Question: I'm tracking articles views by Total, Today, Yesterday, Week, Month and Year, and I want to sort them accordingly
I have a view table tracking each value, with the ID being the article:

When a particular article gets a view, I increment a value to Total, Today, Week, Month, and Year. So far so good..
but when tomorrow morning comes, what's the best way to tally up?..
For example: I need to take Yesterday's Today column and copy to Yesterday column, and if the Week has changed I need to delete all rows in Week (also with month and year accordingly) -
I realize I can make another table that keeps track of which day/wk/mnth/yr it is and compare it with PHP, then making the changes with PHP, but is there a better way that perhaps I'm unaware of? MYSQL caching, cronjobs or something?..
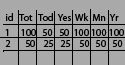
Answer: What happens if your site is down for a day? Who fixes the broken progression in your database? What if the update is missed on Sunday, Jan 31? All of your values will be off, and have fun fixing it.
You should only be storing the view counts in place, and manipulating that data to fit your needs.
The table structure you should have:
'''
TABLE Articles
ID INT PK
...
TABLE Viewcount
Date DATE PK
Article_ID INT PK
NumViews INT
'''
To update the viewcount:
'''
INSERT INTO Viewcount (Date, Article_ID, NumViews)
VALUES(TODAY(), 12345, 1)
ON DUPLICATE KEY UPDATE NumViews=NumViews+1
'''
And to get your counts:
'''
SELECT ar.ID,
today.numviews as 'today',
yesterday.numviews as 'yesterday',
thisweek.sum as 'week',
thismonth.sum as 'month',
thisyear.sum as 'year',
alltime.sum as 'alltime'
FROM Articles ar LEFT JOIN (
SELECT Article_id, NumViews
FROM Viewcount
WHERE Date = TODAY()
) 'today'
ON ar.ID = today.Article_ID
LEFT JOIN (
SELECT Article_id, NumViews
FROM Viewcount
WHERE Date = DATE_SUB(TODAY(), INTERVAL 1 DAY)
) 'yesterday'
ON ar.ID = yesterday.Article_ID
LEFT JOIN (
SELECT Article_id, SUM(NumViews) 'sum'
FROM Viewcount
WHERE YEAR(Date) = YEAR()
AND WEEK(Date) = WEEK()
GROUP BY Article_ID
) 'thisweek'
ON ar.ID = thisweek.Article_ID
LEFT JOIN (
SELECT Article_id, SUM(NumViews) 'sum'
FROM Viewcount
WHERE YEAR(Date) = YEAR()
AND MONTH(Date) = MONTH()
GROUP BY Article_ID
) 'thismonth'
ON ar.ID = thismonth.Article_ID
LEFT JOIN (
SELECT Article_id, SUM(NumViews) 'sum'
FROM Viewcount
WHERE YEAR(Date) = YEAR()
GROUP BY Article_ID
) 'thisyear'
ON ar.ID = thisyear.Article_ID
LEFT JOIN (
SELECT Article_id, SUM(NumViews) 'sum'
FROM Viewcount
GROUP BY Article_ID
) 'alltime'
ON ar.ID = alltime.Article_ID
'''
Or just do each query programmatically for the periods you would like to fetch.